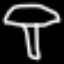
Label: mushroom